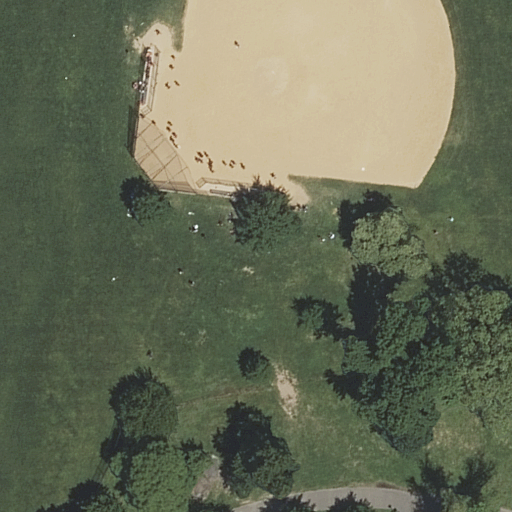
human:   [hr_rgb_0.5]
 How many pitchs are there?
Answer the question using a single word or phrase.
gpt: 1

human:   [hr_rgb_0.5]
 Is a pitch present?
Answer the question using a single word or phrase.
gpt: yes

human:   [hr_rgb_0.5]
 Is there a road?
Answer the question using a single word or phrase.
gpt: yes

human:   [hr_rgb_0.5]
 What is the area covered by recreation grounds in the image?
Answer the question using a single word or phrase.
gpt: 3774m2

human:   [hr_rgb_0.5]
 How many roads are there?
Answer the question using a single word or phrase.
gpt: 2

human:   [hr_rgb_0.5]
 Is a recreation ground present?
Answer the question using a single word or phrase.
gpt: yes

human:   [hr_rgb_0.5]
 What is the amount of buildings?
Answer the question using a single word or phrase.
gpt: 0

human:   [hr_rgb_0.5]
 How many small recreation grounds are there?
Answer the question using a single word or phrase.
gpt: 0

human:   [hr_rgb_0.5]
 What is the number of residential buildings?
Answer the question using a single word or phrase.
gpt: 0

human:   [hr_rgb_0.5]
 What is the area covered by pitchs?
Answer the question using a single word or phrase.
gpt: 2046m2

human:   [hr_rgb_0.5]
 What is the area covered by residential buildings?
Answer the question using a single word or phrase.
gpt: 0m2

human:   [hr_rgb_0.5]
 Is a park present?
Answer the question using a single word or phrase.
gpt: yes

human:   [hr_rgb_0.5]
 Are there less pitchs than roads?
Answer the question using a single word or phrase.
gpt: yes

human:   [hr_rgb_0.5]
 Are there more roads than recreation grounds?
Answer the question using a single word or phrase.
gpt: yes

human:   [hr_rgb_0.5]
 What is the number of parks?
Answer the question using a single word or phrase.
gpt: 1

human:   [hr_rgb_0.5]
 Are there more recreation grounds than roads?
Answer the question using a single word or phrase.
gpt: no

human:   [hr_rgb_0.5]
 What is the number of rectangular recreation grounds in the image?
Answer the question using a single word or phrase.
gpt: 0

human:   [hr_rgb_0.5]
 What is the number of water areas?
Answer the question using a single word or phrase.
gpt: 0

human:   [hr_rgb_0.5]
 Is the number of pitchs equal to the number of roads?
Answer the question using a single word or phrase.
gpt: no

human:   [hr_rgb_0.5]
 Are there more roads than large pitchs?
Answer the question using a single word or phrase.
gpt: yes

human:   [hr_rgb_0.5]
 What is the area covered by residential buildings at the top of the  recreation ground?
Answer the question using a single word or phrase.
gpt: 0m2

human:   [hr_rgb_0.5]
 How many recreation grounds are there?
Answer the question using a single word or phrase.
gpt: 1

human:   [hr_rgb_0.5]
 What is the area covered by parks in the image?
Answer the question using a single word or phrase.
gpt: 10633m2

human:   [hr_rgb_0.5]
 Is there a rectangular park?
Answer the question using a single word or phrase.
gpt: yes

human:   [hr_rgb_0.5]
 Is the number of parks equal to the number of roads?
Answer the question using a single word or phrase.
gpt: no

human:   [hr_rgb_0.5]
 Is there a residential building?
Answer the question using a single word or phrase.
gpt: no

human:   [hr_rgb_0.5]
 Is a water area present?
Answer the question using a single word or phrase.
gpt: no

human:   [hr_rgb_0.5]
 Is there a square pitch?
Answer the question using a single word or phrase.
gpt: no

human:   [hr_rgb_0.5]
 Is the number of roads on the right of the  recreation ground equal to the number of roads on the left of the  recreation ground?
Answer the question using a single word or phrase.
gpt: no

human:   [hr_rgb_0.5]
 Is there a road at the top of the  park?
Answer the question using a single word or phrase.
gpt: no

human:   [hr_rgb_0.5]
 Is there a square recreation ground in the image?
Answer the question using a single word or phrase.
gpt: no

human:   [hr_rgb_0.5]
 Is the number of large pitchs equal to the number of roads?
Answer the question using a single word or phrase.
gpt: no

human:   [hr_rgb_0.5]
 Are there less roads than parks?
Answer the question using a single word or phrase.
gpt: no

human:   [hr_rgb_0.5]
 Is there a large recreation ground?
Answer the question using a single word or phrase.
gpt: yes

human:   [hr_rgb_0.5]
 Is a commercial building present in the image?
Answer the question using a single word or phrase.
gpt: no

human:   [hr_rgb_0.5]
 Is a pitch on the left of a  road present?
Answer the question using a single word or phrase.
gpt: no

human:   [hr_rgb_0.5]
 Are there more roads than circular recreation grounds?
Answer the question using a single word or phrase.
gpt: yes

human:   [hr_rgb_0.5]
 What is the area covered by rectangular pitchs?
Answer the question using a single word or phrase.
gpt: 0m2

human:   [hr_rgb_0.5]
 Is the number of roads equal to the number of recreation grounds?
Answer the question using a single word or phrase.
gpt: no

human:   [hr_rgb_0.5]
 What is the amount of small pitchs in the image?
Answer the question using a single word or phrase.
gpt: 0

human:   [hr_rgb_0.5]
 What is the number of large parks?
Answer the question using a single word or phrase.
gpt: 1

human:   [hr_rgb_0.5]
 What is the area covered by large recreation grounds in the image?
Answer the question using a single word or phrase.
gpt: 3774m2

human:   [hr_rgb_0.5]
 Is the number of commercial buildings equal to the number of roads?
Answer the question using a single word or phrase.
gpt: no

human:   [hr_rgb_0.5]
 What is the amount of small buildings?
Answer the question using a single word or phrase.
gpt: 0

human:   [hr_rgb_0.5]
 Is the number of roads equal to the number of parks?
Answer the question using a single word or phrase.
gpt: no

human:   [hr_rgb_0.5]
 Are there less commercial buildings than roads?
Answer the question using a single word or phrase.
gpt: yes

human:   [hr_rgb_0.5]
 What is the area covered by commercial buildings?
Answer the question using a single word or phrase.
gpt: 0m2

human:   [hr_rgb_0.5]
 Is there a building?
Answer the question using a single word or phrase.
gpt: no

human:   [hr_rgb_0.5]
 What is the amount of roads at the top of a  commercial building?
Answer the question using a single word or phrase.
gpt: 0

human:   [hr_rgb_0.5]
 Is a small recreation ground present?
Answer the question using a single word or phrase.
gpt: no

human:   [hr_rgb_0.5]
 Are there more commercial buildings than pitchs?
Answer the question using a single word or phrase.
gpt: no

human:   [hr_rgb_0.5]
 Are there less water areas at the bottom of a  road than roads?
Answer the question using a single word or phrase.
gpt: yes

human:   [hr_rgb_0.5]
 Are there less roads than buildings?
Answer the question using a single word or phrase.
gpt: no

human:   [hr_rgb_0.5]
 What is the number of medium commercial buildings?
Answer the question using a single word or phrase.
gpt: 0

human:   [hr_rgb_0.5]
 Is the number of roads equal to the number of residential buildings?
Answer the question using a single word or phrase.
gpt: no

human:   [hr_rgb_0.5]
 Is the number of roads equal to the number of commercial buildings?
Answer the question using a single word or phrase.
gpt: no

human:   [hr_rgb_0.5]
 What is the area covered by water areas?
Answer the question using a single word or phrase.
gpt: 0m2

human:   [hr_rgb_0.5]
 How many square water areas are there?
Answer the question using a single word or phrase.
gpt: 0

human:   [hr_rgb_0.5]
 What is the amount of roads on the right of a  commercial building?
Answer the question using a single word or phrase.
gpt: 0

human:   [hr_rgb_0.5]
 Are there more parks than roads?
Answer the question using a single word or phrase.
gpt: no

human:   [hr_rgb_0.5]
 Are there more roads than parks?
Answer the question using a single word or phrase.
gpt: yes

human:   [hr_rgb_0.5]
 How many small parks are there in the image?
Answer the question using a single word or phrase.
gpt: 0

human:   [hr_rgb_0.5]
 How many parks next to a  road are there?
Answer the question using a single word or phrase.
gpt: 1

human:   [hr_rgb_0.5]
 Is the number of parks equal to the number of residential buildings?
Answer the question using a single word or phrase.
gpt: no